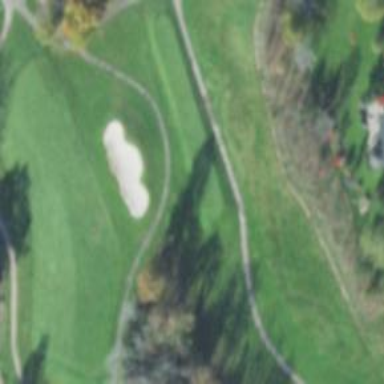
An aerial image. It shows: Service road designated as golf cart path.